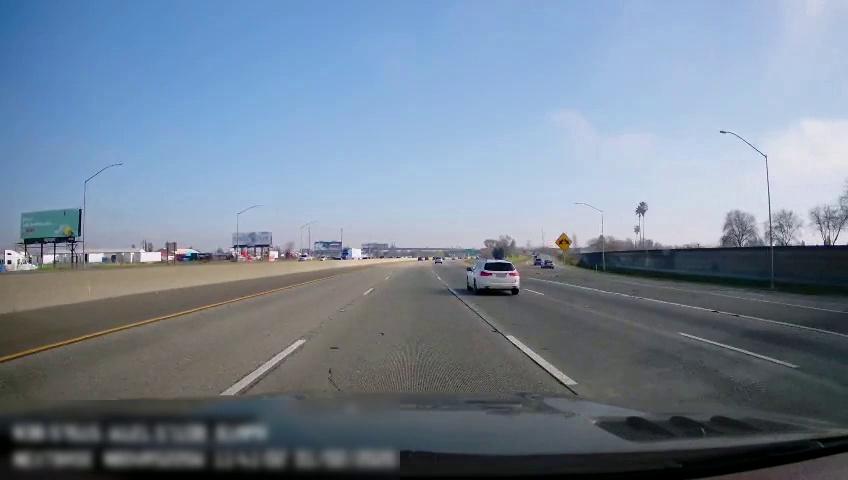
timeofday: Day
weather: Sunny
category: Vehicles | Truck
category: Vehicles | Other LV
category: Drivable Space
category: Vehicles | SUV
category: Vehicles | Car
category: Vehicles | Car
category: Lanes | Current Lane
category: Lanes | Current Lane
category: Lanes | Current Lane
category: Lanes | Alternate Lane
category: Lanes | Alternate Lane
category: Lanes | Alternate Lane
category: Traffic | Signs
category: Traffic | Signs